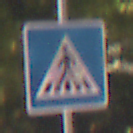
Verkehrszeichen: FussgaengerueberwegRechts
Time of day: MorningAfternoon
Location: Outdoor (Nature)
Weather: Clear
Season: Summer
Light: Natural